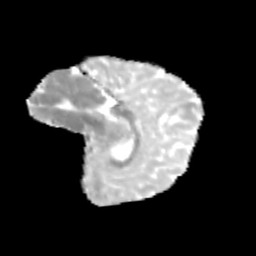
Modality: MD
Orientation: sagittal
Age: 11
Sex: female
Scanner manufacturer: siemens
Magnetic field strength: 3 T
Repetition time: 3.8 s
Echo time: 0.07 s